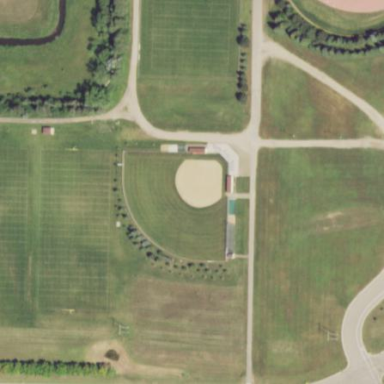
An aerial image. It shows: Pitch used for softball and soccer on leisure land.